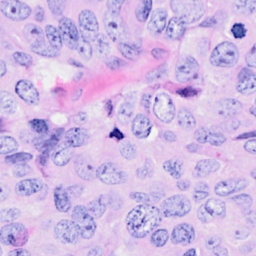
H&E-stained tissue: Breast